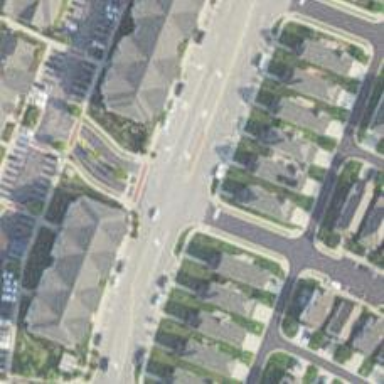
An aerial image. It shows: Residential road.